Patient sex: M
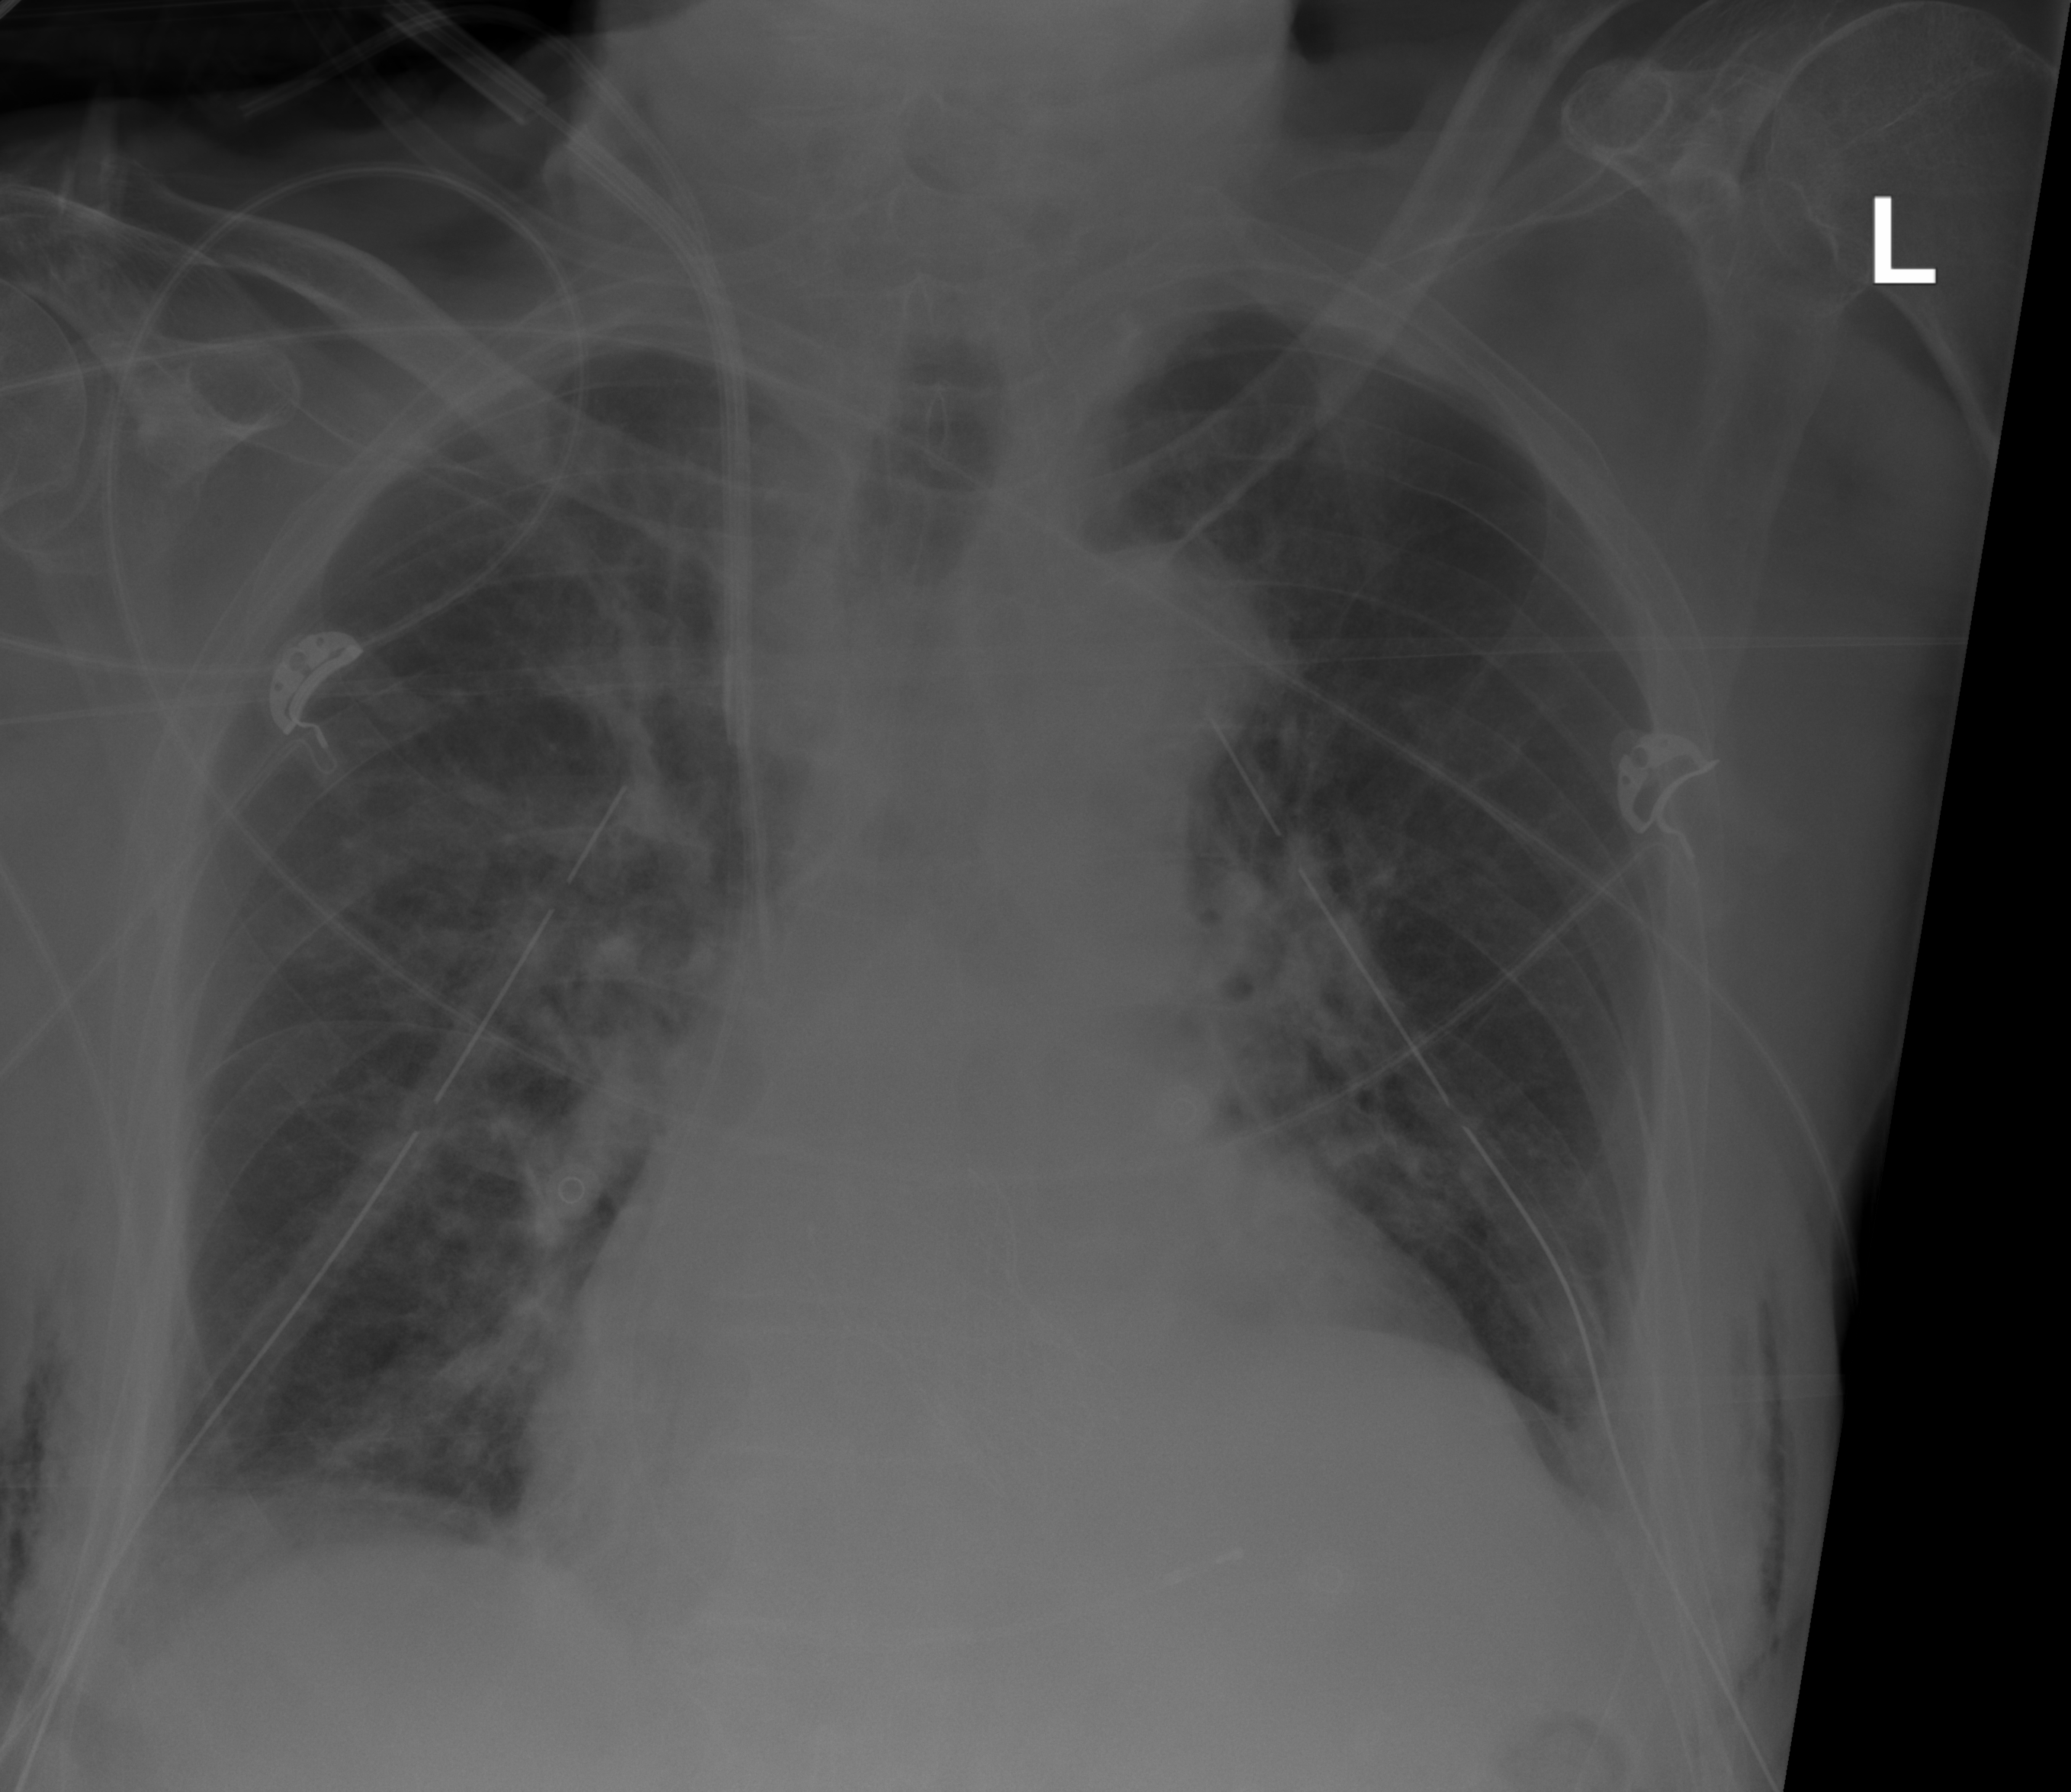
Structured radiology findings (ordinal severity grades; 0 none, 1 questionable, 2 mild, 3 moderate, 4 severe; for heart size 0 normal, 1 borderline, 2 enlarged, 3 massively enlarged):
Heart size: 2
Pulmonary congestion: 2
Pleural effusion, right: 1
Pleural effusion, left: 2
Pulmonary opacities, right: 2
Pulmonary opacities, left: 2
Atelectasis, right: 2
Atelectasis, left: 2